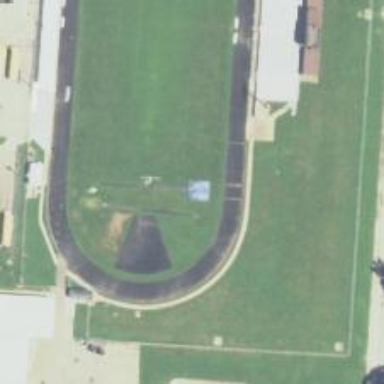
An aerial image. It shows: Athletics track located on leisure land.